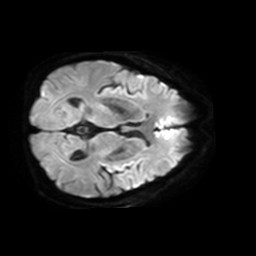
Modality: TRACE
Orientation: axial
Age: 63
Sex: male
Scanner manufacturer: philips
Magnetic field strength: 3 T
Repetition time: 3.08 s
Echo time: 0.076 s